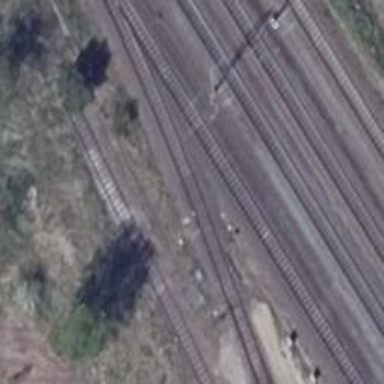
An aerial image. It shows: Wedge used for railway derailment.